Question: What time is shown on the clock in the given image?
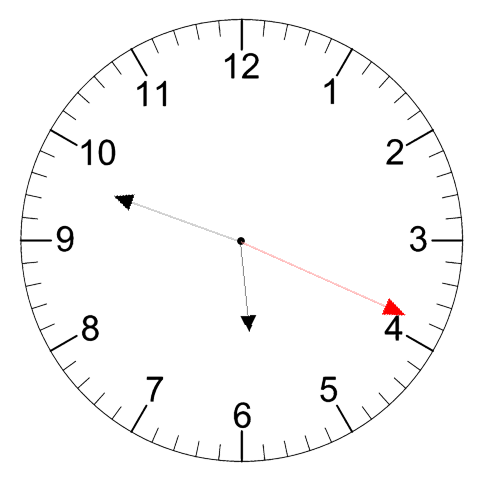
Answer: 05:48:19